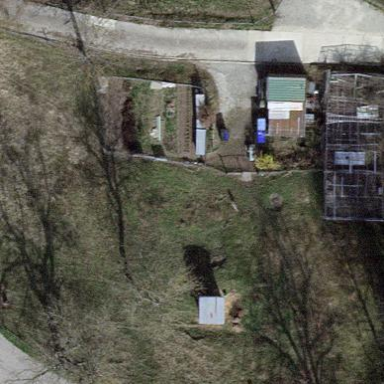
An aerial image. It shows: Garden that is leisure land.